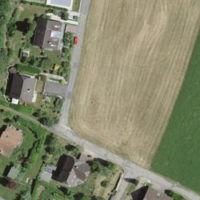
EUNIS habitat code: 55
Species observed at this site:
Fagus sylvatica